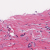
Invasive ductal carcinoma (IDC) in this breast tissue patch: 0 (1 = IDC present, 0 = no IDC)